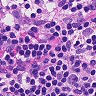
Metastatic tissue present: no